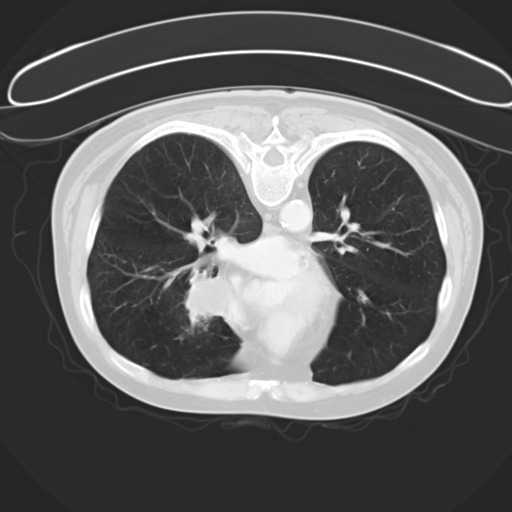
Survival: Short